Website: bh-photo
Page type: billing-address
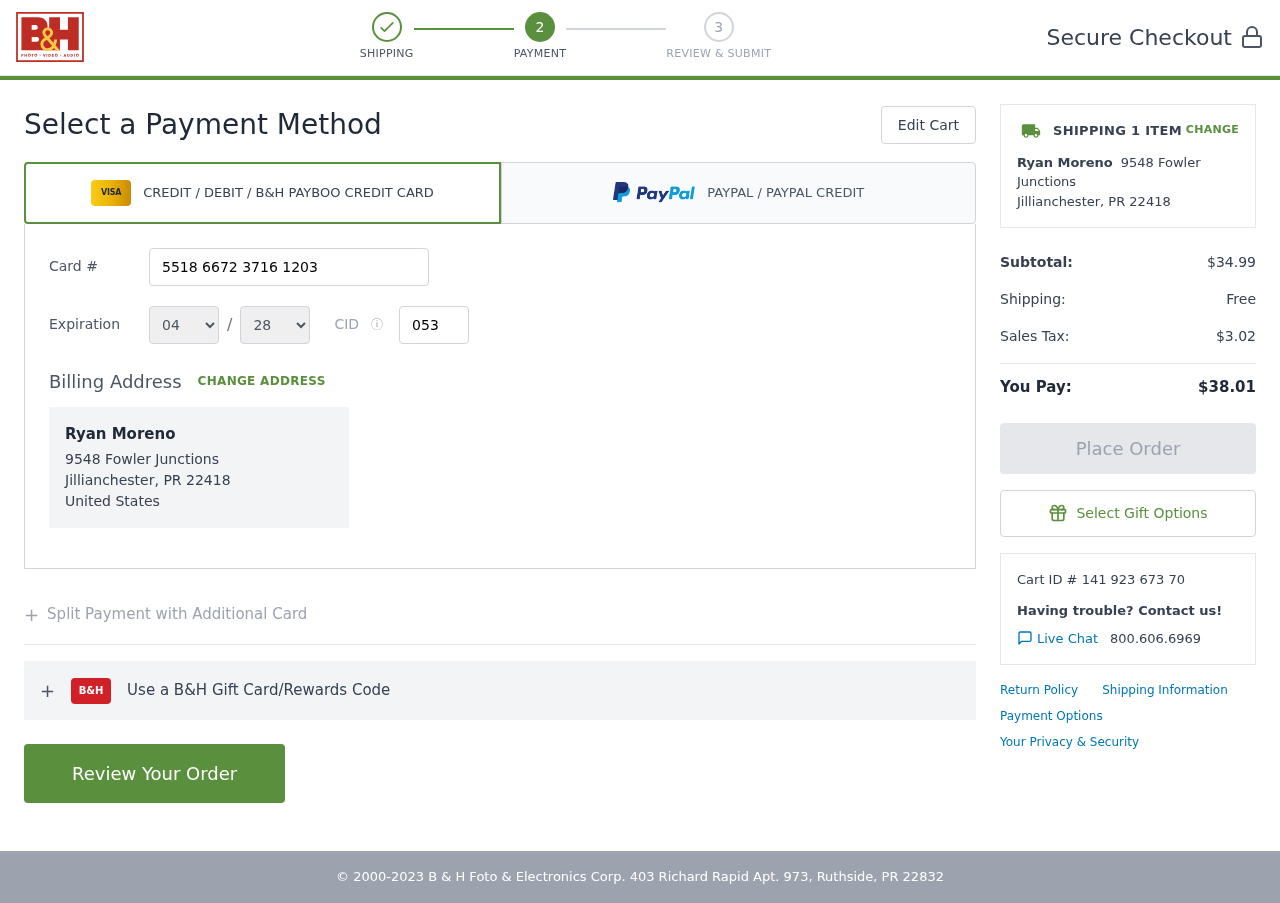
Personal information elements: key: PII_CARD_CVV
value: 053
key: PII_CARD_EXPIRY_MONTH
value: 04
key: PII_CARD_EXPIRY_YEAR
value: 28
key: PII_CARD_NUMBER
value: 5518 6672 3716 1203
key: PII_CITY_STATE_ZIP
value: Jillianchester, PR 22418
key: PII_COUNTRY
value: United States
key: PII_FULLNAME
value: Ryan Moreno
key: PII_STREET
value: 9548 Fowler Junctions
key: PII_FULLNAME2
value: Ryan Moreno
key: PII_STREET2
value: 9548 Fowler Junctions
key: PII_CITY_STATE_ZIP2
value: Jillianchester, PR 22418
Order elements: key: ORDER_NUM_ITEMS
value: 1
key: ORDER_SUBTOTAL
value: $34.99
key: ORDER_SHIPPING_COST
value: Free
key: ORDER_TAX
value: $3.02
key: ORDER_TOTAL
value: $38.01
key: ORDER_ID
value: Cart ID # 141 923 673 70